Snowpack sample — Buffalo Mountain, Silverthorne, Colorado, USA (2/22/26, 2:02 PM MST)
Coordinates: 39.622, -106.113
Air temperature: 33 °F
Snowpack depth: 63 cm
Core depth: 40 cm
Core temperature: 26.6 °F
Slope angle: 11°, slope face: 116°
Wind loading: low
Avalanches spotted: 0
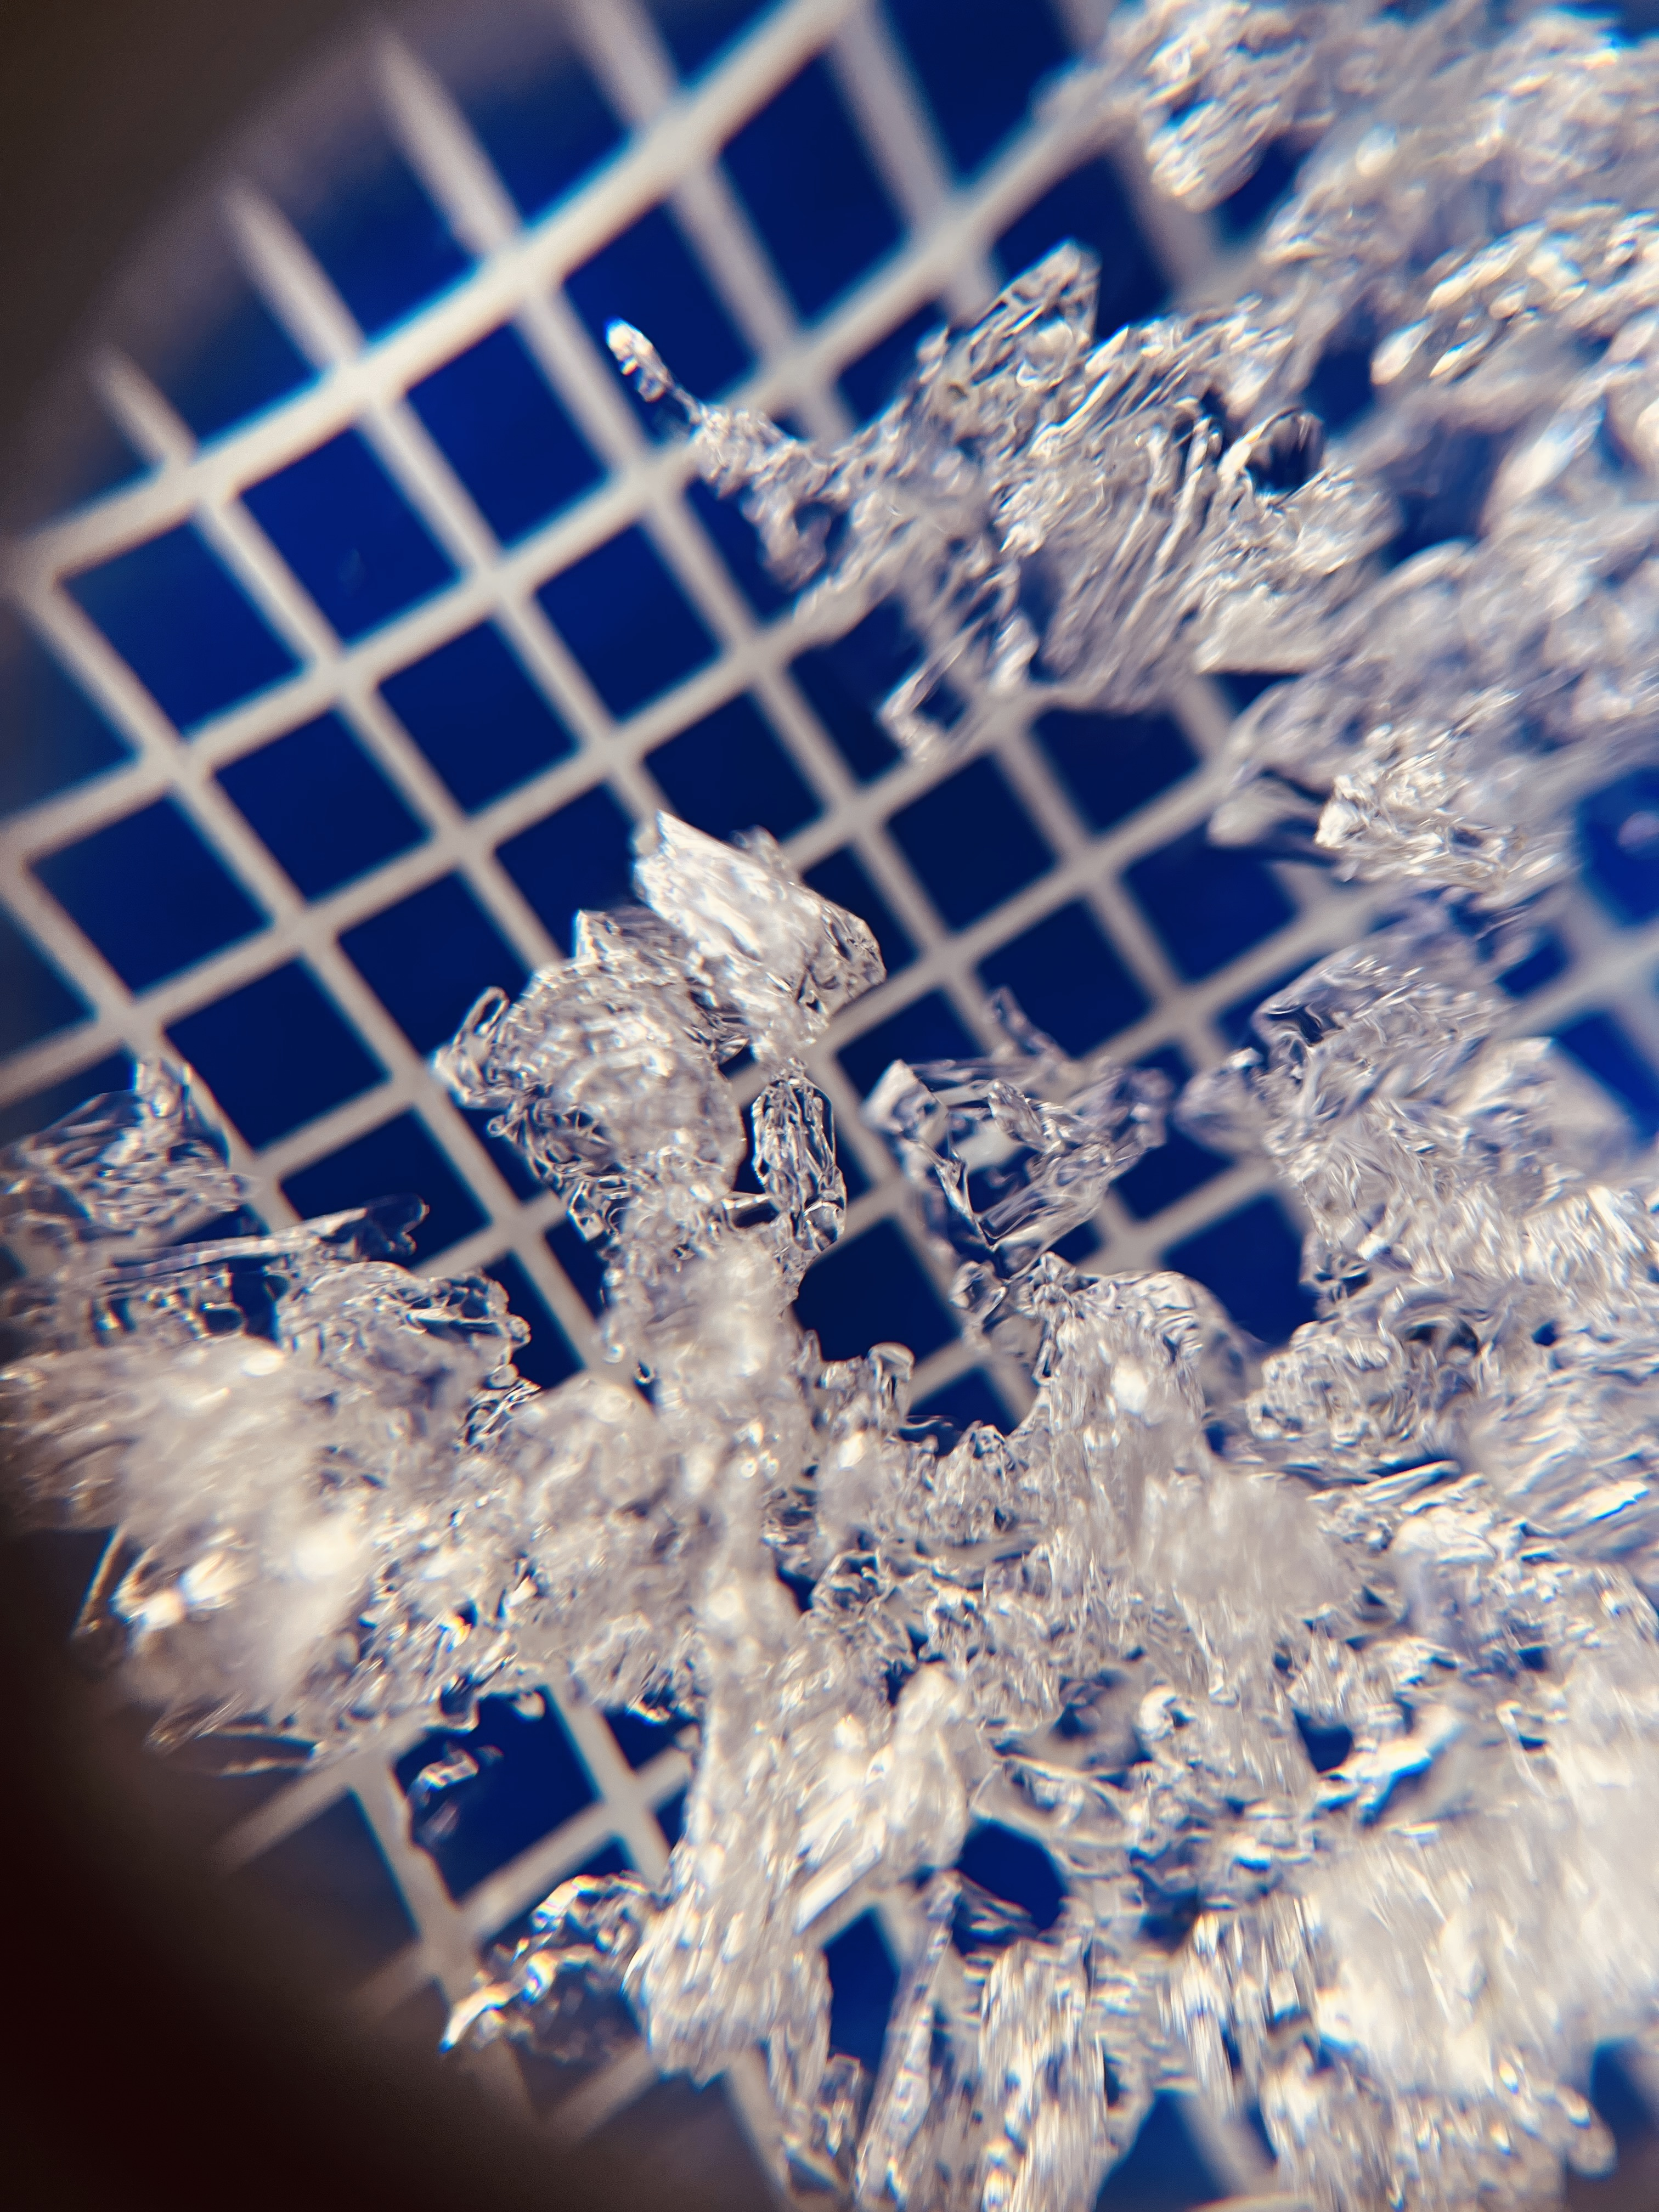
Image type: magnified_profile
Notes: In a firebreak similar to site 1, minimal wind loading with no spotted avalanches (not many faces in view though)